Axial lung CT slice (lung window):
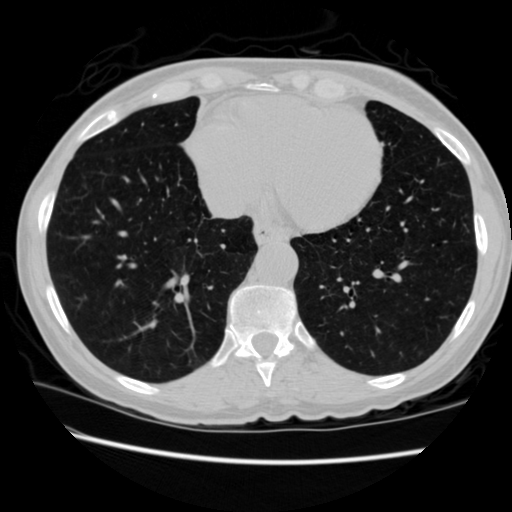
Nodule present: no